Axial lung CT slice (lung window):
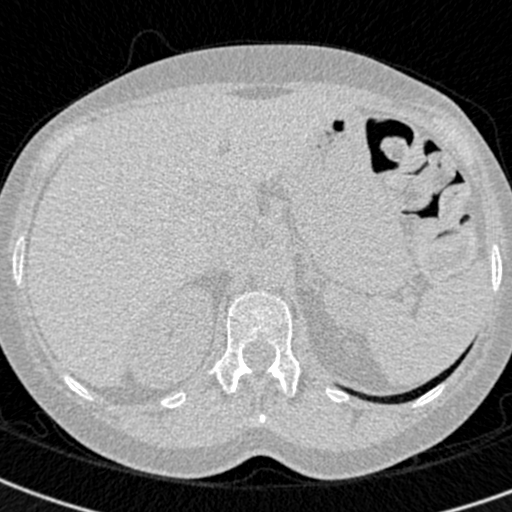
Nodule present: no